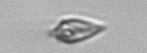
Label: Oxytoxum